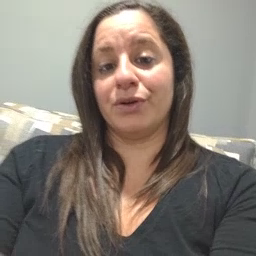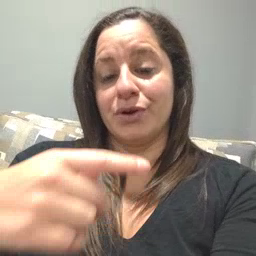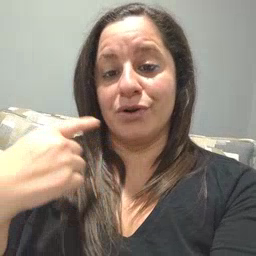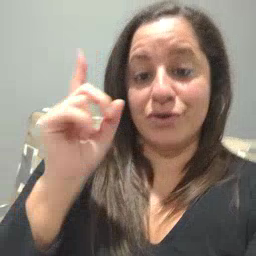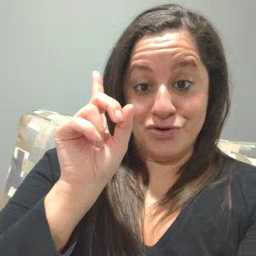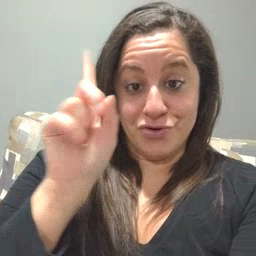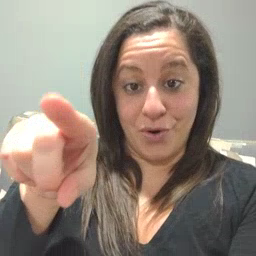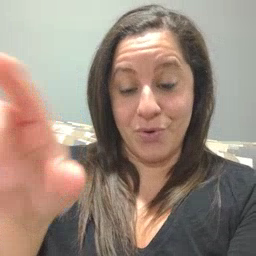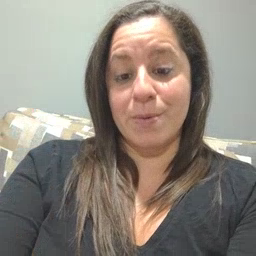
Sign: go